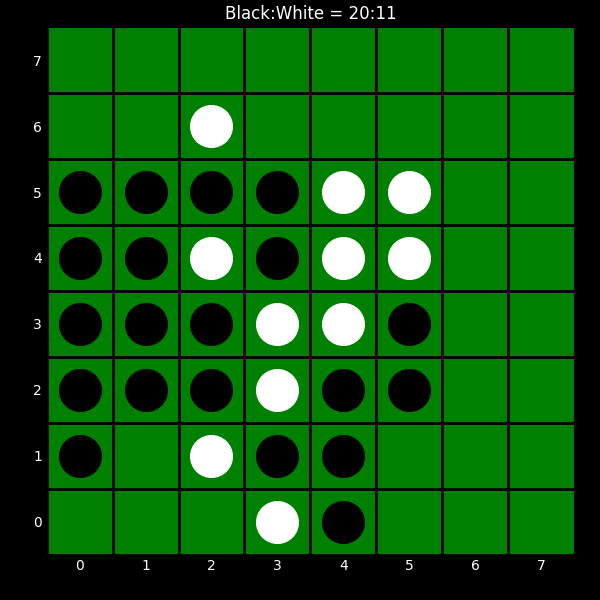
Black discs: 20
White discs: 11